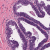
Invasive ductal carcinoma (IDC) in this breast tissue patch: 0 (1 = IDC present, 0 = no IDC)